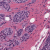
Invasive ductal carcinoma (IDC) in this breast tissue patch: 1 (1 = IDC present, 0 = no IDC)